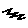
Label: zigzag